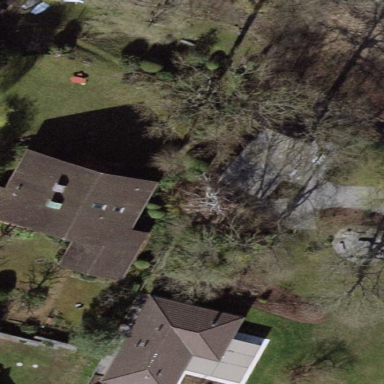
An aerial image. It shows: Bungalow.